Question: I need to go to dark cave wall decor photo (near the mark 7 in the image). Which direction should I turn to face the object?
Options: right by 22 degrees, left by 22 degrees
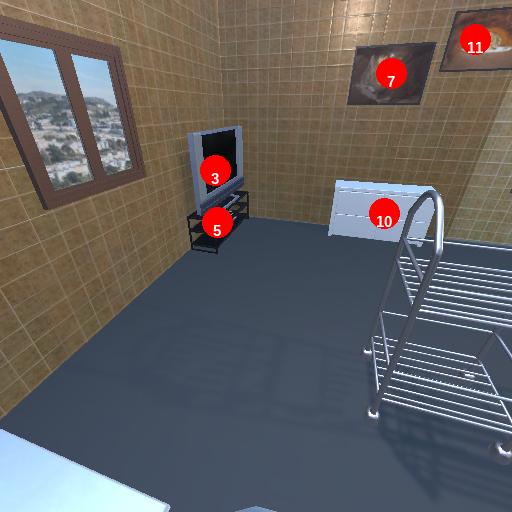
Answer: right by 22 degrees